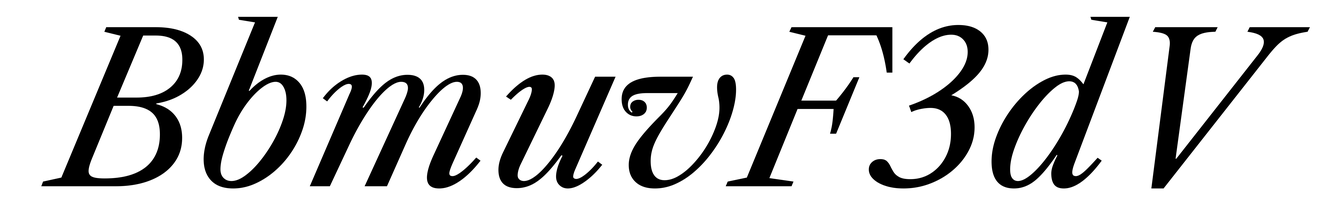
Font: LibreCaslonText-Italic_Italic